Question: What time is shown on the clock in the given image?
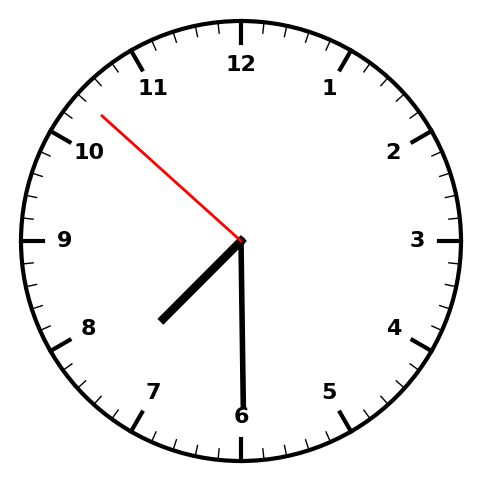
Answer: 07:29:52